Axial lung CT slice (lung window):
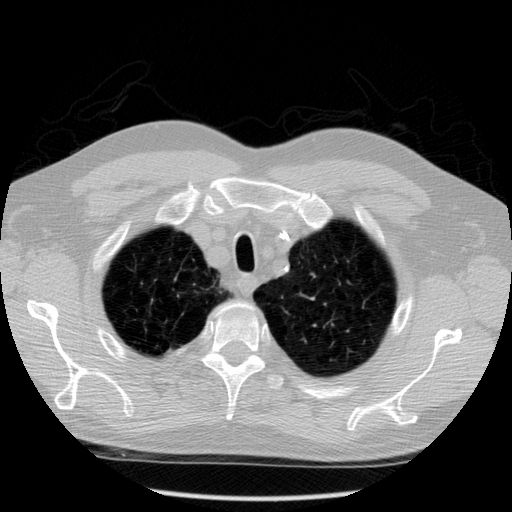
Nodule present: no